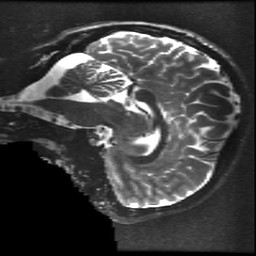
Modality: T2w
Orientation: sagittal
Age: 16
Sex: female
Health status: ill
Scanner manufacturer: ge
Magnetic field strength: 3 T
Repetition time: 7.5 s
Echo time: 0.1015 s